Interaction volume radius: 5 \u00c5
Interaction volume height: 25 \u00c5
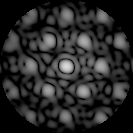
Disorder parameter: 0.2645